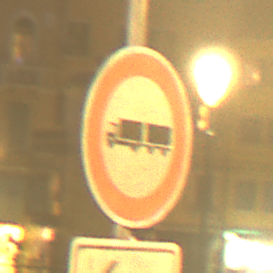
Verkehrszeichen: VerbotLastkraftwagenMitAnhaenger
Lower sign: RichtungsangabeDurchPfeile2
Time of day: Night
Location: Outdoor (Urban)
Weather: Clear
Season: NotSpecified
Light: Artificial